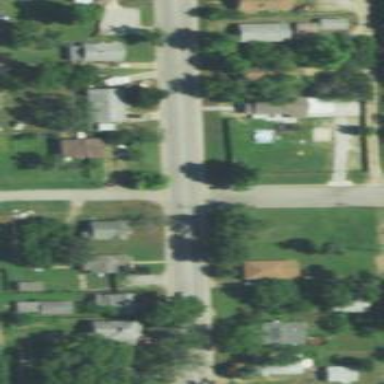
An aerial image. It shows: Residential road.